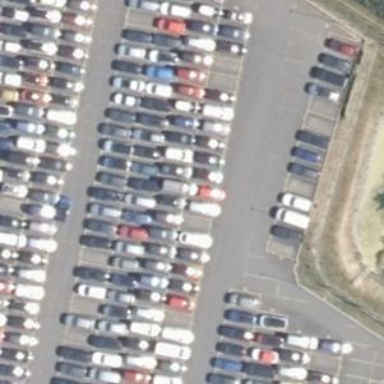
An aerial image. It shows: Parking aisle designated as service road.